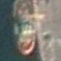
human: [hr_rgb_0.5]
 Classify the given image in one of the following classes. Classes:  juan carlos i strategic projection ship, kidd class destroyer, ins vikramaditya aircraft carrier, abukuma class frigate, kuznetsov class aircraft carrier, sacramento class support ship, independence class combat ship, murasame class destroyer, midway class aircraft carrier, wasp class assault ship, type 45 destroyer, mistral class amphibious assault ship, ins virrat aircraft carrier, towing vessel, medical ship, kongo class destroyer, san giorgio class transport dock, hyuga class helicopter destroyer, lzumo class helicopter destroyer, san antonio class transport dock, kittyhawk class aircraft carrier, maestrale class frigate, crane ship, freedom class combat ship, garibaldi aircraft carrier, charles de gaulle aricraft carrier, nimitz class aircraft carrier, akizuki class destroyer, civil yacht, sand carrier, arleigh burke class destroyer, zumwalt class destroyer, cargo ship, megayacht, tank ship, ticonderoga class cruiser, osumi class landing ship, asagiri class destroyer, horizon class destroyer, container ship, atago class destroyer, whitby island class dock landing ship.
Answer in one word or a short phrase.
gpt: Towing vessel